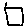
Label: square